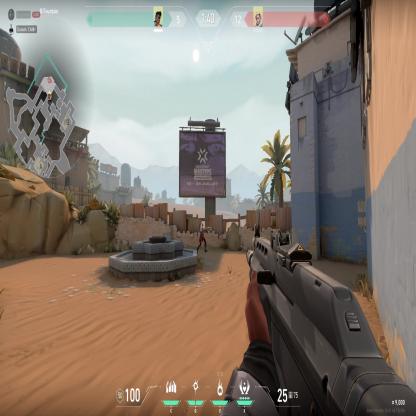
Label: enemy